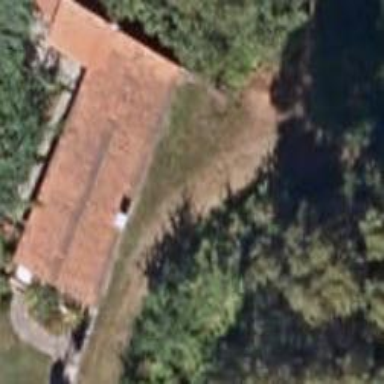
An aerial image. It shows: Simple house.